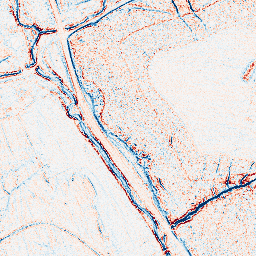
Category: edge_preserving
Decomposition family: anisotropic_diffusion
Decomposition parameters: iterations: 5
kappa: 10
gamma: 0.1
Upsampling method: quadratic
Upsampling parameters: scale: 8
Upsampling scale: 8